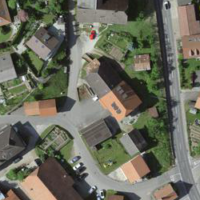
EUNIS habitat code: 54
Species observed at this site:
Lapsana communis
Petasites hybridus
Pernis apivorus